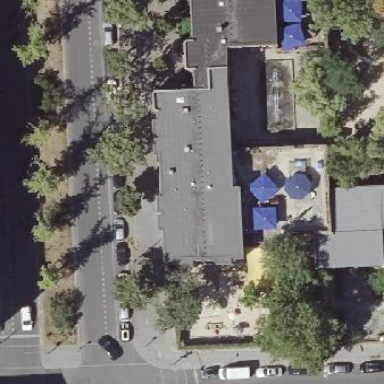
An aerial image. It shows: School building with flat roof.